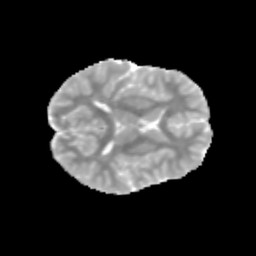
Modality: MD
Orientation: axial
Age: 11
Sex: male
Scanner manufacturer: siemens
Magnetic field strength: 3 T
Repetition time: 3.8 s
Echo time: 0.07 s